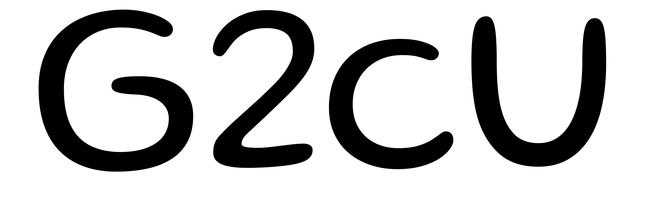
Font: Gluten_Light